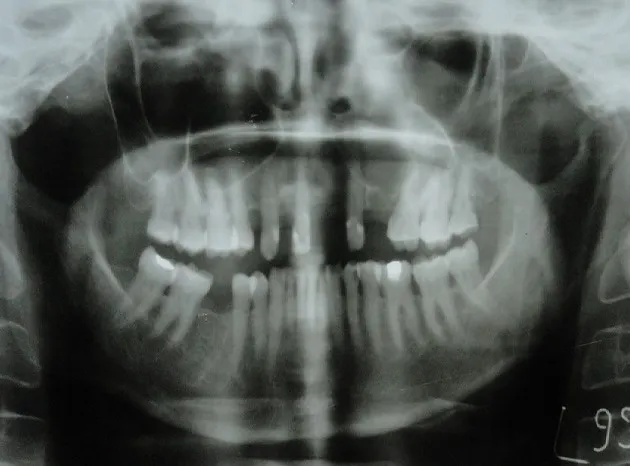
Panoramic radiograph showing an oval-shaped unilocular radiolucency with thin corticated borders extending from 23 to 26 regions.
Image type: radiology (x_ray)